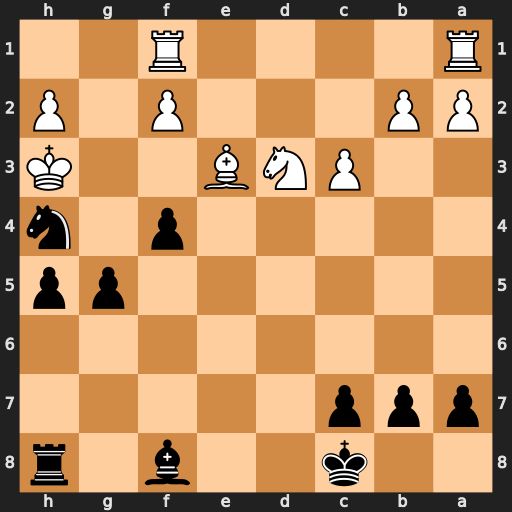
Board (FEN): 2k2b1r/ppp5/8/6pp/5p1n/2PNB2K/PP3P1P/R4R2
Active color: b
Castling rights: -
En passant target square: -
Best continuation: g4+ Kxh4 Be7#